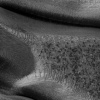
Atmospheric dust classification: not_dusty